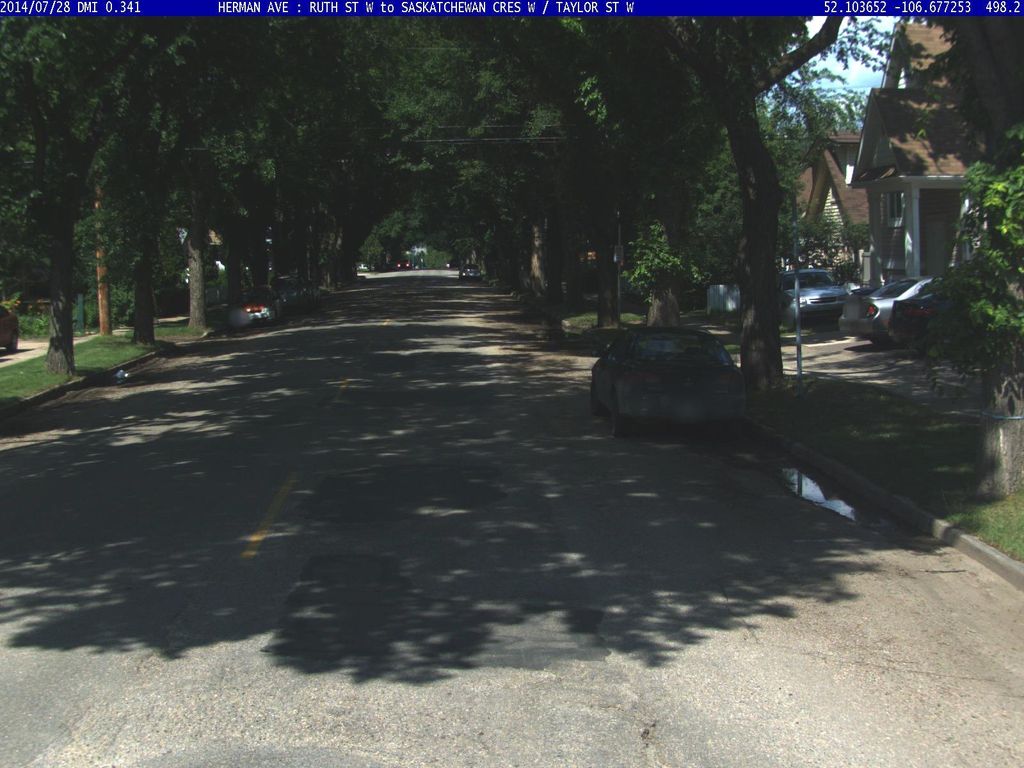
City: saskatoon